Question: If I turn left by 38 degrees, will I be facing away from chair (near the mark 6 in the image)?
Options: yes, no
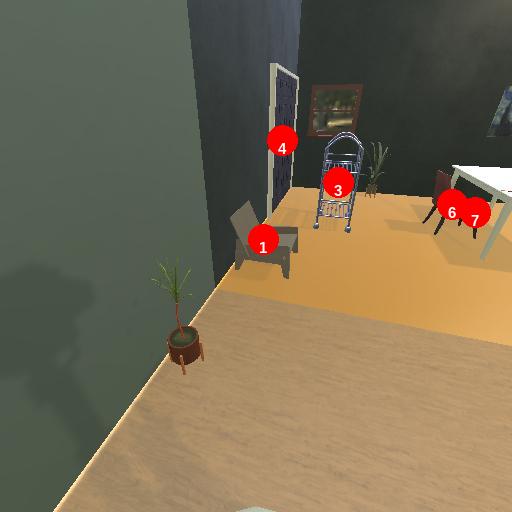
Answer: yes